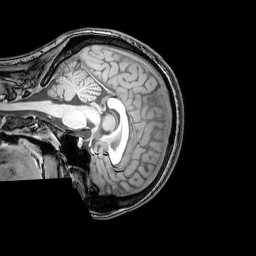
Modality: T1w
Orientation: sagittal
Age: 24
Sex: female
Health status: healthy
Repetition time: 0.081 s
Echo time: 0.037 s